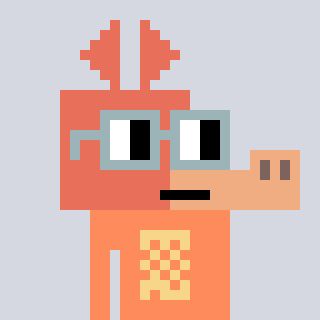
a pixel art character with square dark gray glasses, a aardvark-shaped head and a peachy-colored body on a cool background